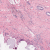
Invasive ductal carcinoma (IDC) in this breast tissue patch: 0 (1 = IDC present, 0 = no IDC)